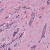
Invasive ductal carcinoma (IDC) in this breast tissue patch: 1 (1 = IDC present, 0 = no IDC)